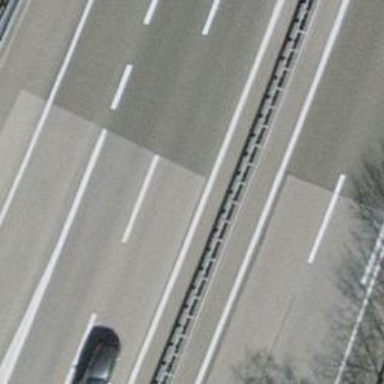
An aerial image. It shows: Motorway bridge with asphalt surface.